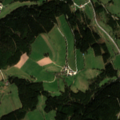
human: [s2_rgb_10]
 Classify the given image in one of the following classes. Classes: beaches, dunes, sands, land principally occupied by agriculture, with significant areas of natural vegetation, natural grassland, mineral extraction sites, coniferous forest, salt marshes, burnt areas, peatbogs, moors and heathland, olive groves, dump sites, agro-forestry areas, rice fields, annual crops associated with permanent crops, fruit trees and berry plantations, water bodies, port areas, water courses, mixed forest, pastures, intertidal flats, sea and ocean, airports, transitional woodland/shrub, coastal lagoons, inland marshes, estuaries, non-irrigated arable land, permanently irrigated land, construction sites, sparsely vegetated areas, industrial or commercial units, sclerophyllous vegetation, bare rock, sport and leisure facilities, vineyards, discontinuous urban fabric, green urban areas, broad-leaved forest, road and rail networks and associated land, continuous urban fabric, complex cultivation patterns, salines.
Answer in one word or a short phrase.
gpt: pastures, complex cultivation patterns, coniferous forest, mixed forest